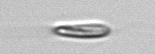
Label: Chrysochromulina